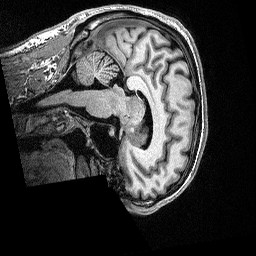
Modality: T1w
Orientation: sagittal
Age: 45
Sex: male
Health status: healthy
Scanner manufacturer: siemens
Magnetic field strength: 1.5 T
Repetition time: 2.73 s
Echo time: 0.00357 s